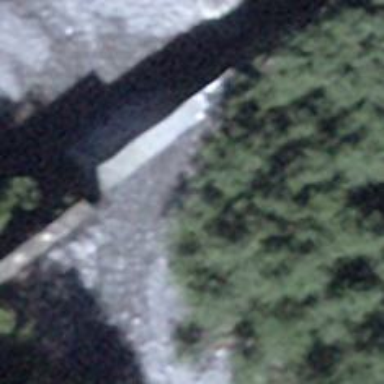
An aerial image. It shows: Check dam beside retaining wall.